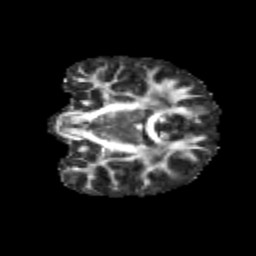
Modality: FA
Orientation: coronal
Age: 10
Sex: male
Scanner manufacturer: siemens
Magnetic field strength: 3 T
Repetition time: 3.8 s
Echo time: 0.07 s